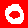
Digit: 0